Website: macys
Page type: billing-address
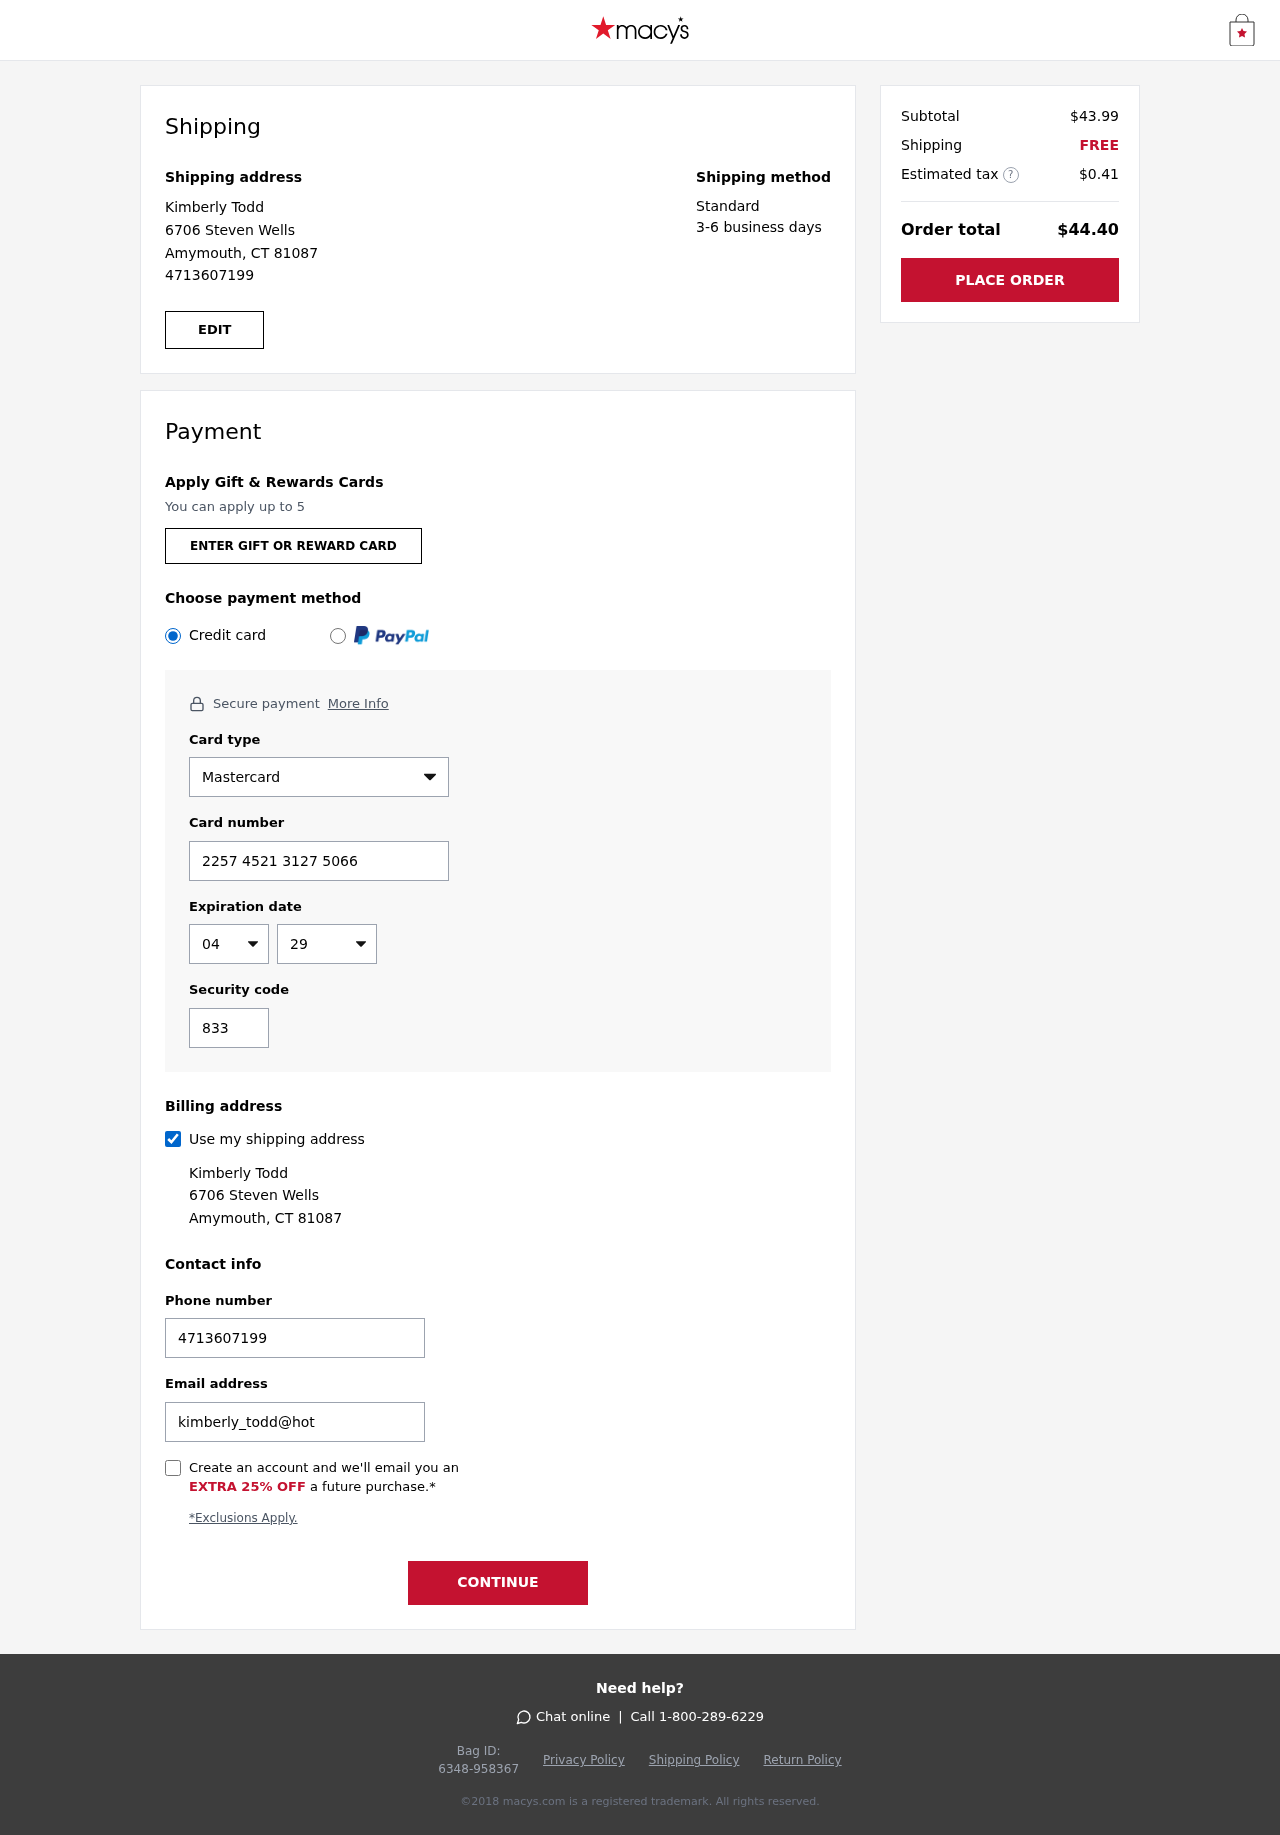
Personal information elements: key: PII_CARD_CVV
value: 833
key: PII_CARD_EXPIRY_MONTH
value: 04
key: PII_CARD_EXPIRY_YEAR
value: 29
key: PII_CARD_NUMBER
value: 2257 4521 3127 5066
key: PII_CARD_TYPE
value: Mastercard
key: PII_EMAIL
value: kimberly_todd@hotmail.com
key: PII_FULLNAME
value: Kimberly Todd
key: PII_PHONE
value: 4713607199
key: PII_STREET
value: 6706 Steven Wells
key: PII_CITY_STATE_ZIP
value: Amymouth, CT 81087
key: PII_FIRSTNAME
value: Kimberly
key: PII_LASTNAME
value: Todd
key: PII_FULLNAME2
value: Kimberly Todd
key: PII_FULLNAME3
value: Kimberly Todd
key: PII_FIRSTNAME2
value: Kimberly
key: PII_FIRSTNAME3
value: Kimberly
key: PII_LASTNAME2
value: Todd
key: PII_LASTNAME3
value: Todd
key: PII_FIRSTNAME_DERIVED
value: Kimberly
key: PII_LASTNAME_DERIVED
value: Todd
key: PII_FULLNAME_DERIVED
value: Kimberly Todd
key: PII_NAME_FULL_DERIVED
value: Kimberly Todd
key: PII_STREET2
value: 6706 Steven Wells
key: PII_PHONE2
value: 4713607199
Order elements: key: ORDER_SUBTOTAL
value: $43.99
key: ORDER_SHIPPING_COST
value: FREE
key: ORDER_TAX
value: $0.41
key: ORDER_TOTAL
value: $44.40